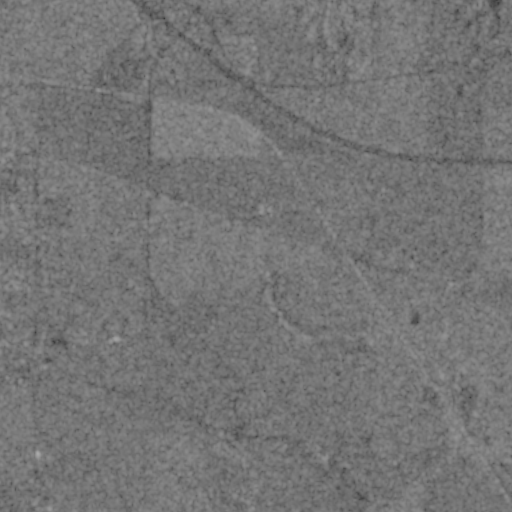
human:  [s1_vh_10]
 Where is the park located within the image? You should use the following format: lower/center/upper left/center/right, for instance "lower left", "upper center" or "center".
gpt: The park is located in the upper left of the image.
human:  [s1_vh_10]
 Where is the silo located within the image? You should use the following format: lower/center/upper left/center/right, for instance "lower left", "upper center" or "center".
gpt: The silo is located in the lower left of the image.
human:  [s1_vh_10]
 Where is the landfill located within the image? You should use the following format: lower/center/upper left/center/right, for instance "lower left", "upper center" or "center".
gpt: There is no landfill in the image.

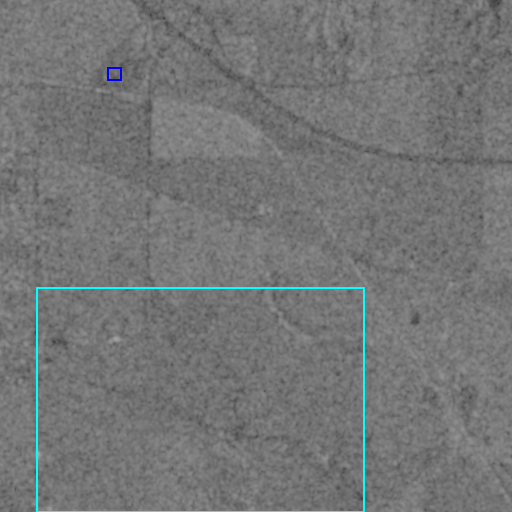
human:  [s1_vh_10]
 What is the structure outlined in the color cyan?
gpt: The structure outlined in cyan is a crop field.
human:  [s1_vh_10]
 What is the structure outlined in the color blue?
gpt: The structure outlined in blue is a park.
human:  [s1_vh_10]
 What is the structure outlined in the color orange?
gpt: There is no orange outline.